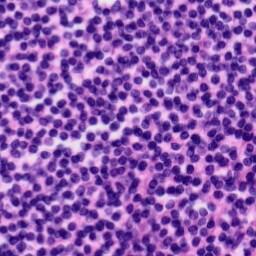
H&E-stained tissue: Tonsil